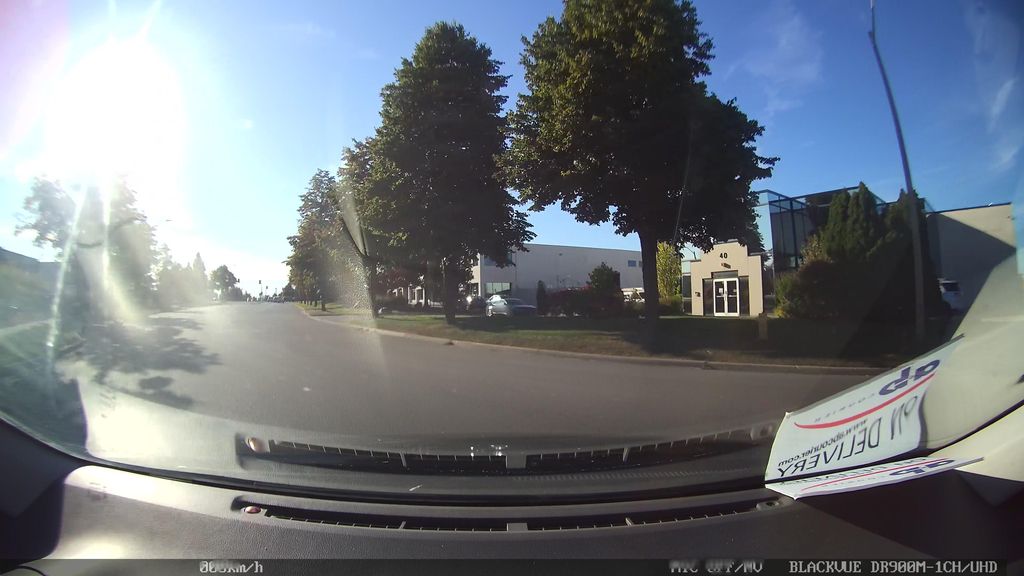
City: toronto